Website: bh-photo
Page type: customer-info-address
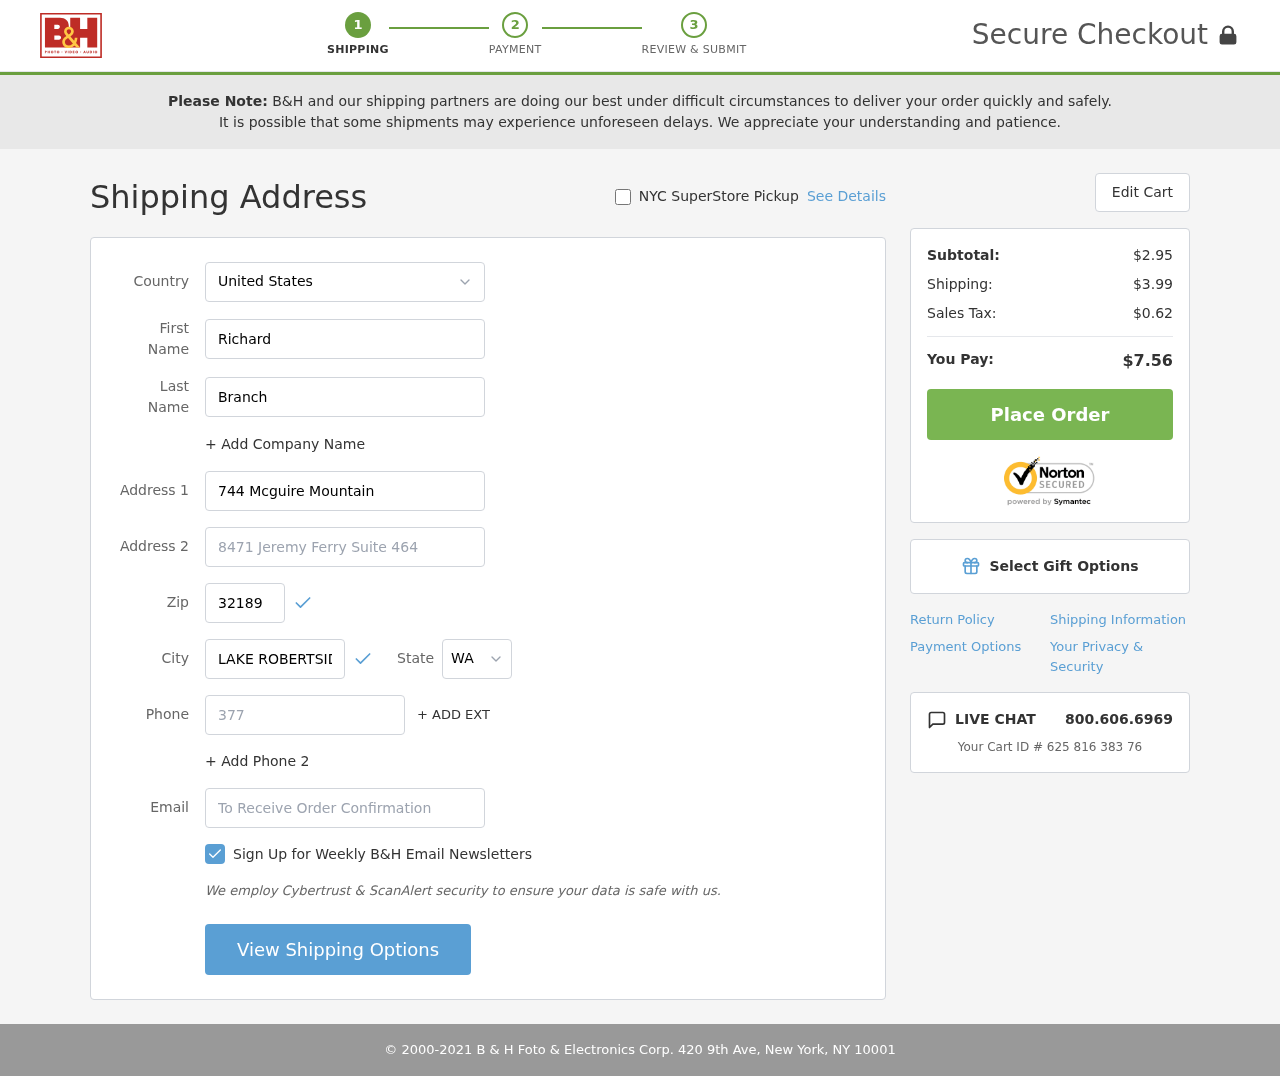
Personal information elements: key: PII_CITY
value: Lake Robertside
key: PII_COUNTRY
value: United States
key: PII_EMAIL
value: richard_branch@hotmail.com
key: PII_FIRSTNAME
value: Richard
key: PII_LASTNAME
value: Branch
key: PII_PHONE
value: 3775274367
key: PII_POSTCODE
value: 32189
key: PII_STATE_ABBR
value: WA
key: PII_STREET
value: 744 Mcguire Mountain
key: PII_STREET2
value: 8471 Jeremy Ferry Suite 464
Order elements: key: ORDER_SUBTOTAL
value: $2.95
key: ORDER_SHIPPING_COST
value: $3.99
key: ORDER_TAX
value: $0.62
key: ORDER_TOTAL
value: $7.56
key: ORDER_ID
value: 625 816 383 76